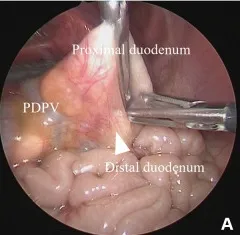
Laparoscopic findings for case 2. (A,B) A PDPV and duodenal atresia with an annular pancreas were diagnosed.
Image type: endoscopy (airway_endoscopy)